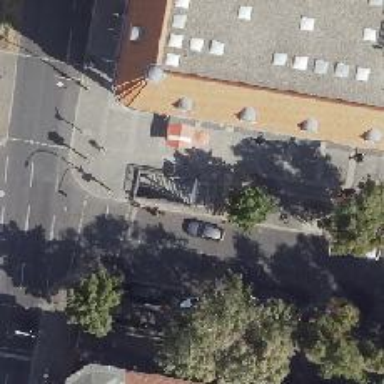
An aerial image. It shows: Subway entrance.